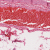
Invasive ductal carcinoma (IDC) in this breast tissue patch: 0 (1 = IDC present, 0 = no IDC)